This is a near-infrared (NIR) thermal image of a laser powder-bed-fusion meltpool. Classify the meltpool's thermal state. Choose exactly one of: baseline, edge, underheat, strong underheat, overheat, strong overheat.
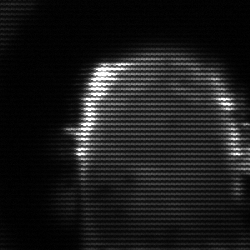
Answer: baseline